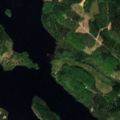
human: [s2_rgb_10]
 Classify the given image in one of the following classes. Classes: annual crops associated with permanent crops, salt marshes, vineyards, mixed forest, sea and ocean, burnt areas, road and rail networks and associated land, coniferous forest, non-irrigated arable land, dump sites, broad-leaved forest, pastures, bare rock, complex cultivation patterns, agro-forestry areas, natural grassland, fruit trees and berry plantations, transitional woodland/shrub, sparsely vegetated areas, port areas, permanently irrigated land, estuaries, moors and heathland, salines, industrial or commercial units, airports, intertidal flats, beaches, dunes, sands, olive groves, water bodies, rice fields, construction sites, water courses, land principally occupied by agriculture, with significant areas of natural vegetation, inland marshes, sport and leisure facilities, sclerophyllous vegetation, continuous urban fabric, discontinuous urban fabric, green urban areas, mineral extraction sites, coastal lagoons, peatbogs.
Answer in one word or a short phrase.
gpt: coniferous forest, mixed forest, water bodies